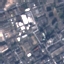
Land use / land cover: Industrial